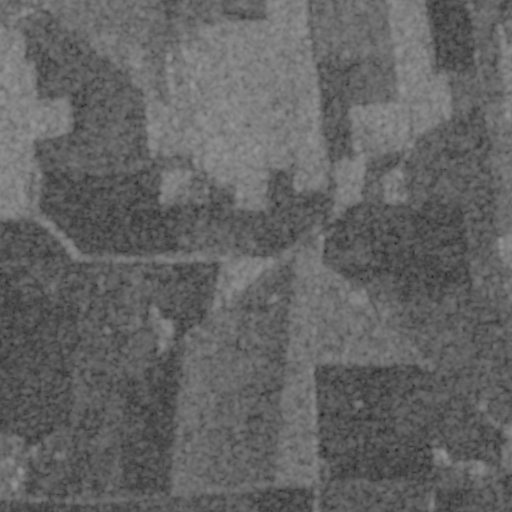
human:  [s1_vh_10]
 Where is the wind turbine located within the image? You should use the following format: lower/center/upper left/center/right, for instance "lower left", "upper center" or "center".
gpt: The wind turbine is located in the lower center of the image.
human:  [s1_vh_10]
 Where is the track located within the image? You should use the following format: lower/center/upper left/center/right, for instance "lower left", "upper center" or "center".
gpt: There is no track in the image.

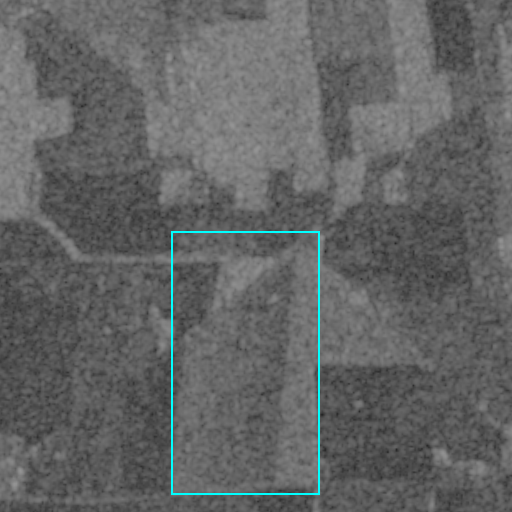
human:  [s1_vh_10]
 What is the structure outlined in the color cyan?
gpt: The structure outlined in cyan is a crop field.
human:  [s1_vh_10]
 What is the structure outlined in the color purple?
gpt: There is no purple outline.